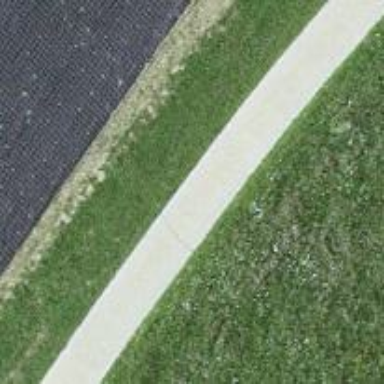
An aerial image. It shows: Well-maintained track road of grade 1.